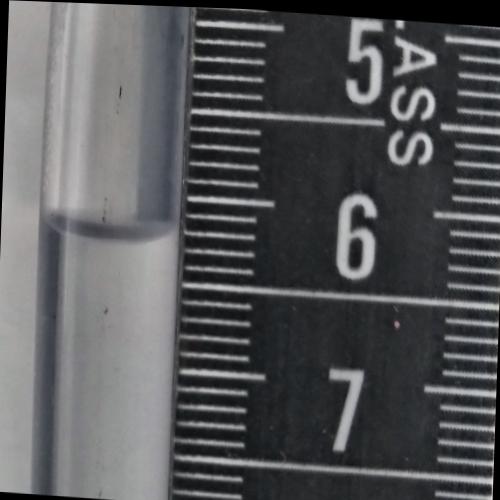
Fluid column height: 6.2 cm